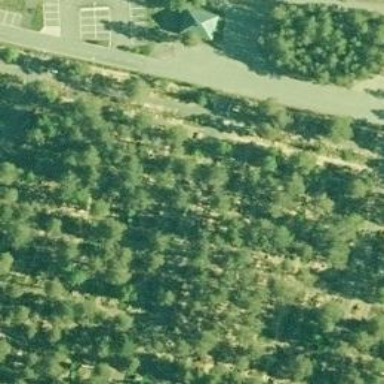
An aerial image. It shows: Memorial that holds historical significance.